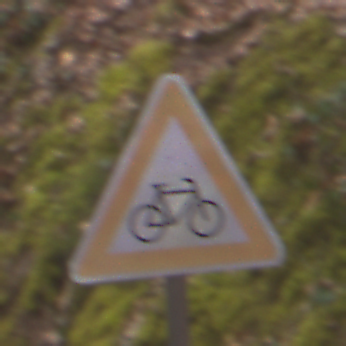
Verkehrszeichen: RadverkehrLinks
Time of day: Midday
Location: Outdoor (Nature)
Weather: Overcast
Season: Autumn
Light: Natural